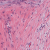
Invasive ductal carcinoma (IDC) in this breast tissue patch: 0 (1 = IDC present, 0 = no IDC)